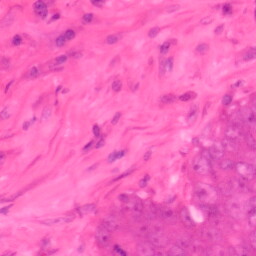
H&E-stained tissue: Colon